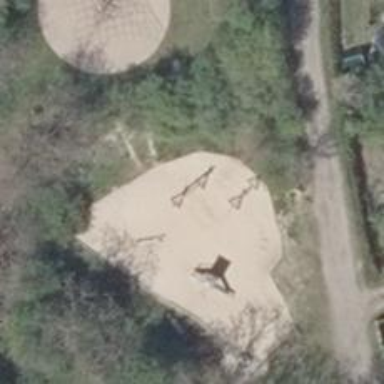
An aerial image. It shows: Playground with swings.